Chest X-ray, AP view. Patient: 64 years old, sex M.
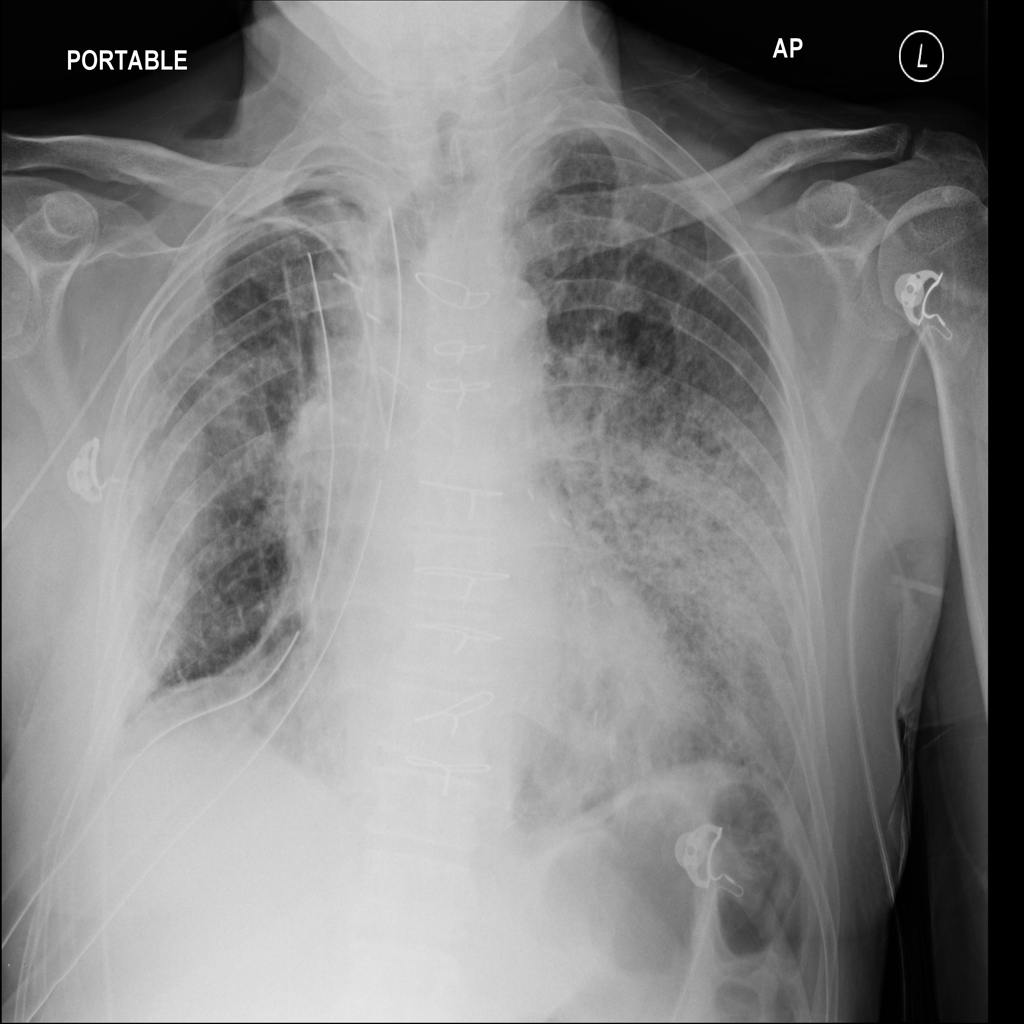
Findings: Consolidation, Infiltration, Mass, Pleural_Thickening, Pneumothorax